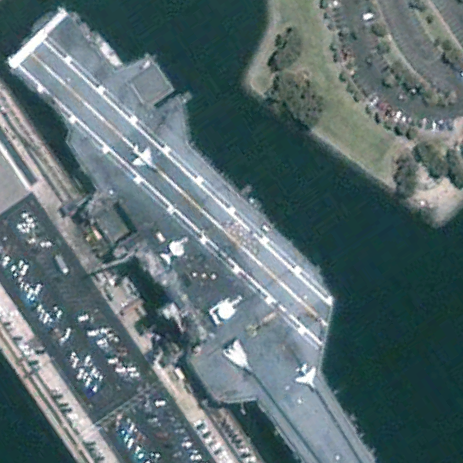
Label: aircraft_carrier